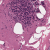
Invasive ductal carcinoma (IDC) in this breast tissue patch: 0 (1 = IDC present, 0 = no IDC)